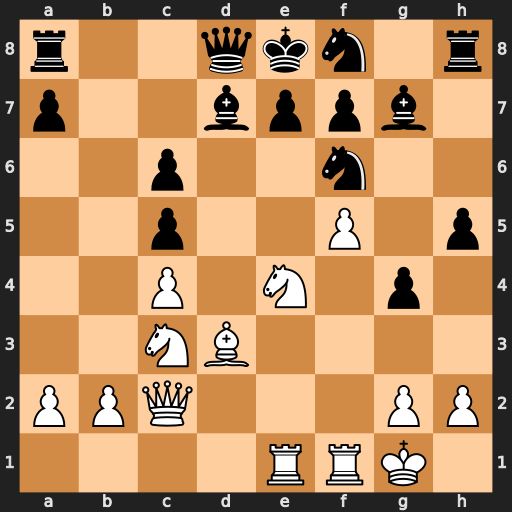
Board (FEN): r2qkn1r/p2bppb1/2p2n2/2p2P1p/2P1N1p1/2NB4/PPQ3PP/4RRK1
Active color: w
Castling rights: kq
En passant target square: -
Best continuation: Nd6#